Interaction volume radius: 10 \u00c5
Interaction volume height: 10 \u00c5
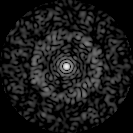
Disorder parameter: 0.8544